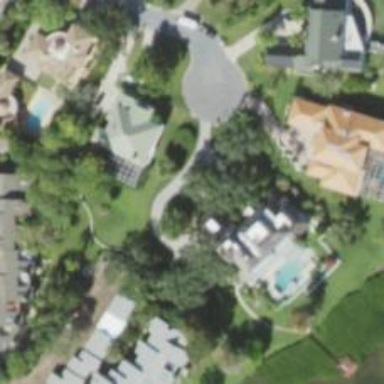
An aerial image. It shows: Driveway.